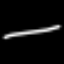
Label: line